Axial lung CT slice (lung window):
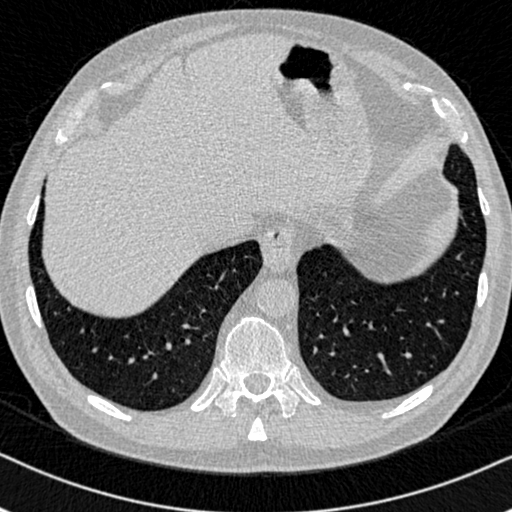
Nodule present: no